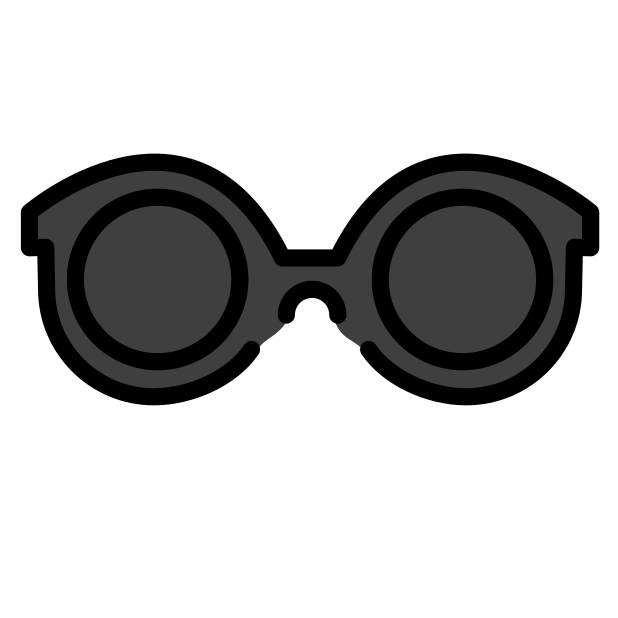
Emoji: 🕶
Name: dark sunglasses
Unicode: 0x1f576